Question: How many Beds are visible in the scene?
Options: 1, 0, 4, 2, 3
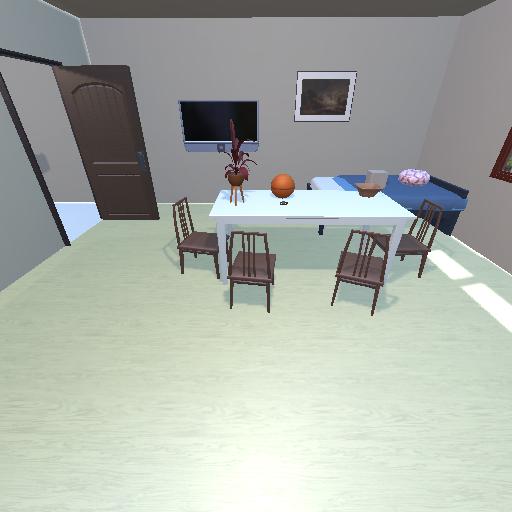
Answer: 1